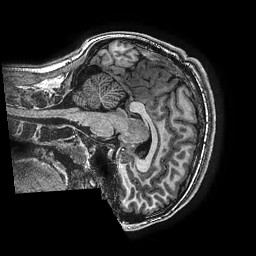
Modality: T1w
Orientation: sagittal
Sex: male
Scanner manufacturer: ge
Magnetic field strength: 3 T
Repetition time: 0.007644 s
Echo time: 0.003468 s